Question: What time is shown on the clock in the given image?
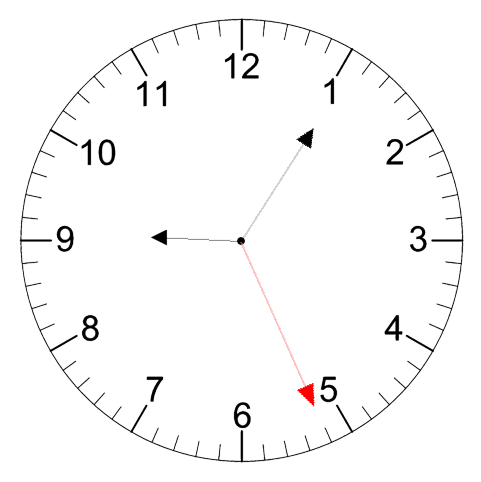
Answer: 09:05:26